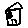
Label: house